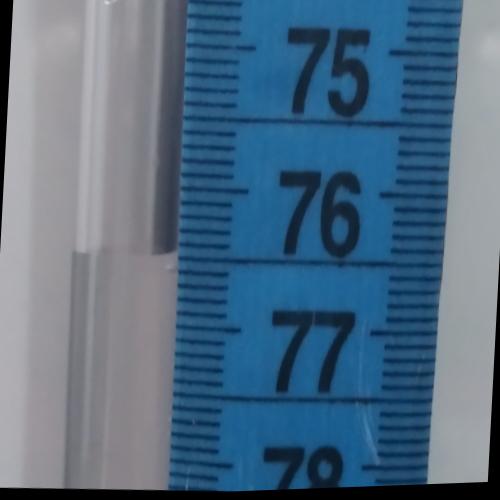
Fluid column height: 76.5 cm